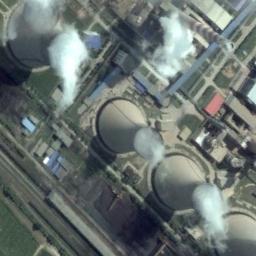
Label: thermal_power_station